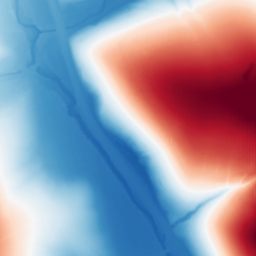
Category: trend_removal
Decomposition family: polynomial
Decomposition parameters: degree: 2
Upsampling method: fft_zeropad
Upsampling parameters: scale: 2
Upsampling scale: 2